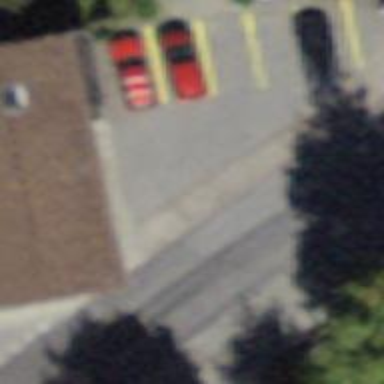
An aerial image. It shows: Bus stop with platform for public transport.